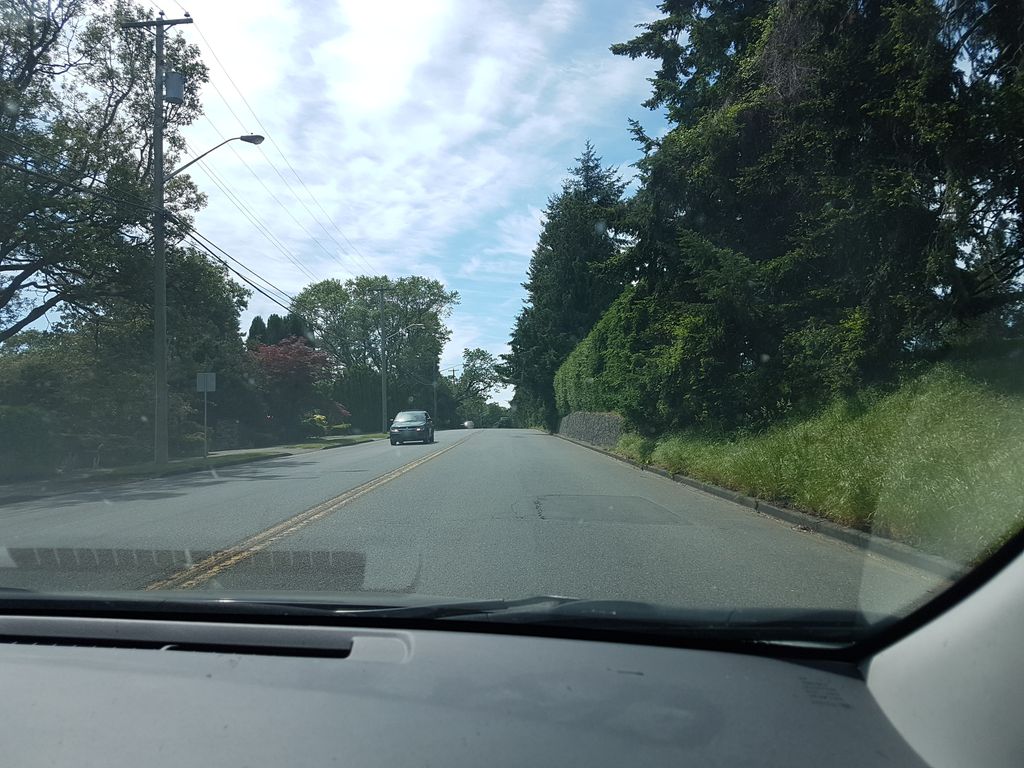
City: victoria